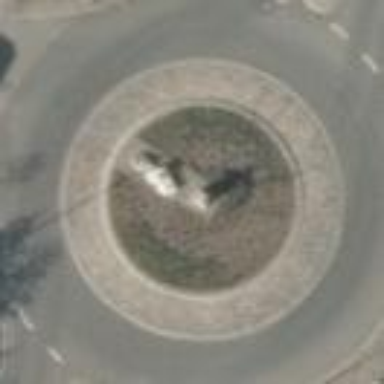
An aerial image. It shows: Residential road with asphalt surface leading to roundabout.